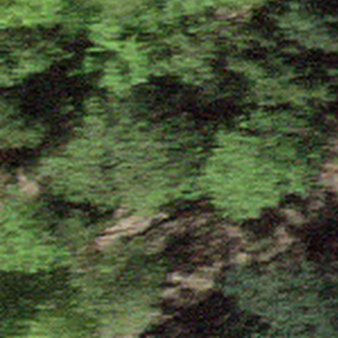
Label: other